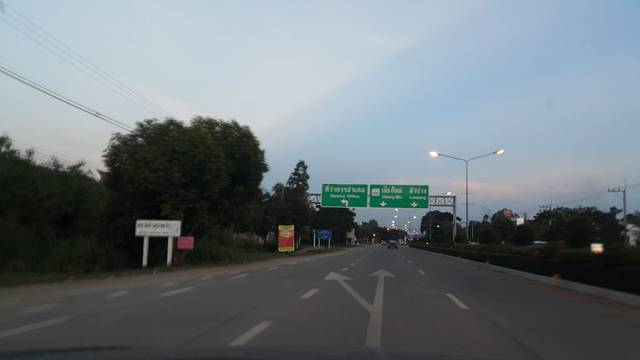
Region: Thailand
Coordinates: 18.572, 99.015